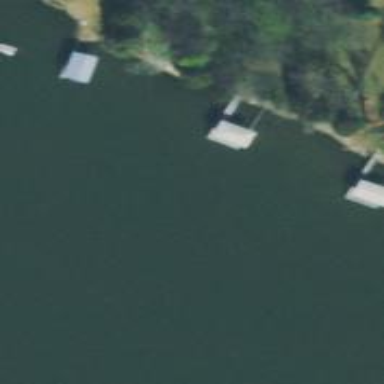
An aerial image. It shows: Dock located along the waterway.